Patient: sex M, age 52
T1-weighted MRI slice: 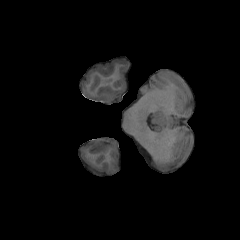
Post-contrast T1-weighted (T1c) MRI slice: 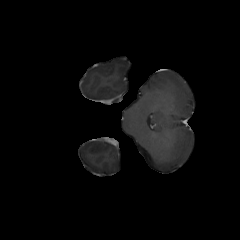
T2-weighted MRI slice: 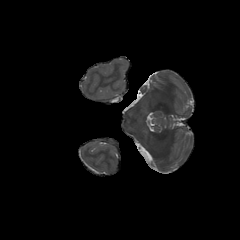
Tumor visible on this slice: no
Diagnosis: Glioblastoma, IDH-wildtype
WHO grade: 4